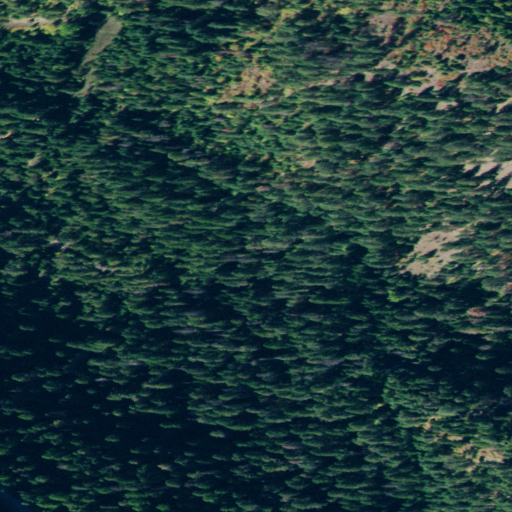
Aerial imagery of valley in Idaho named Missoula Gulch containing evergreen forest, open development, grassland, and medium intensity development